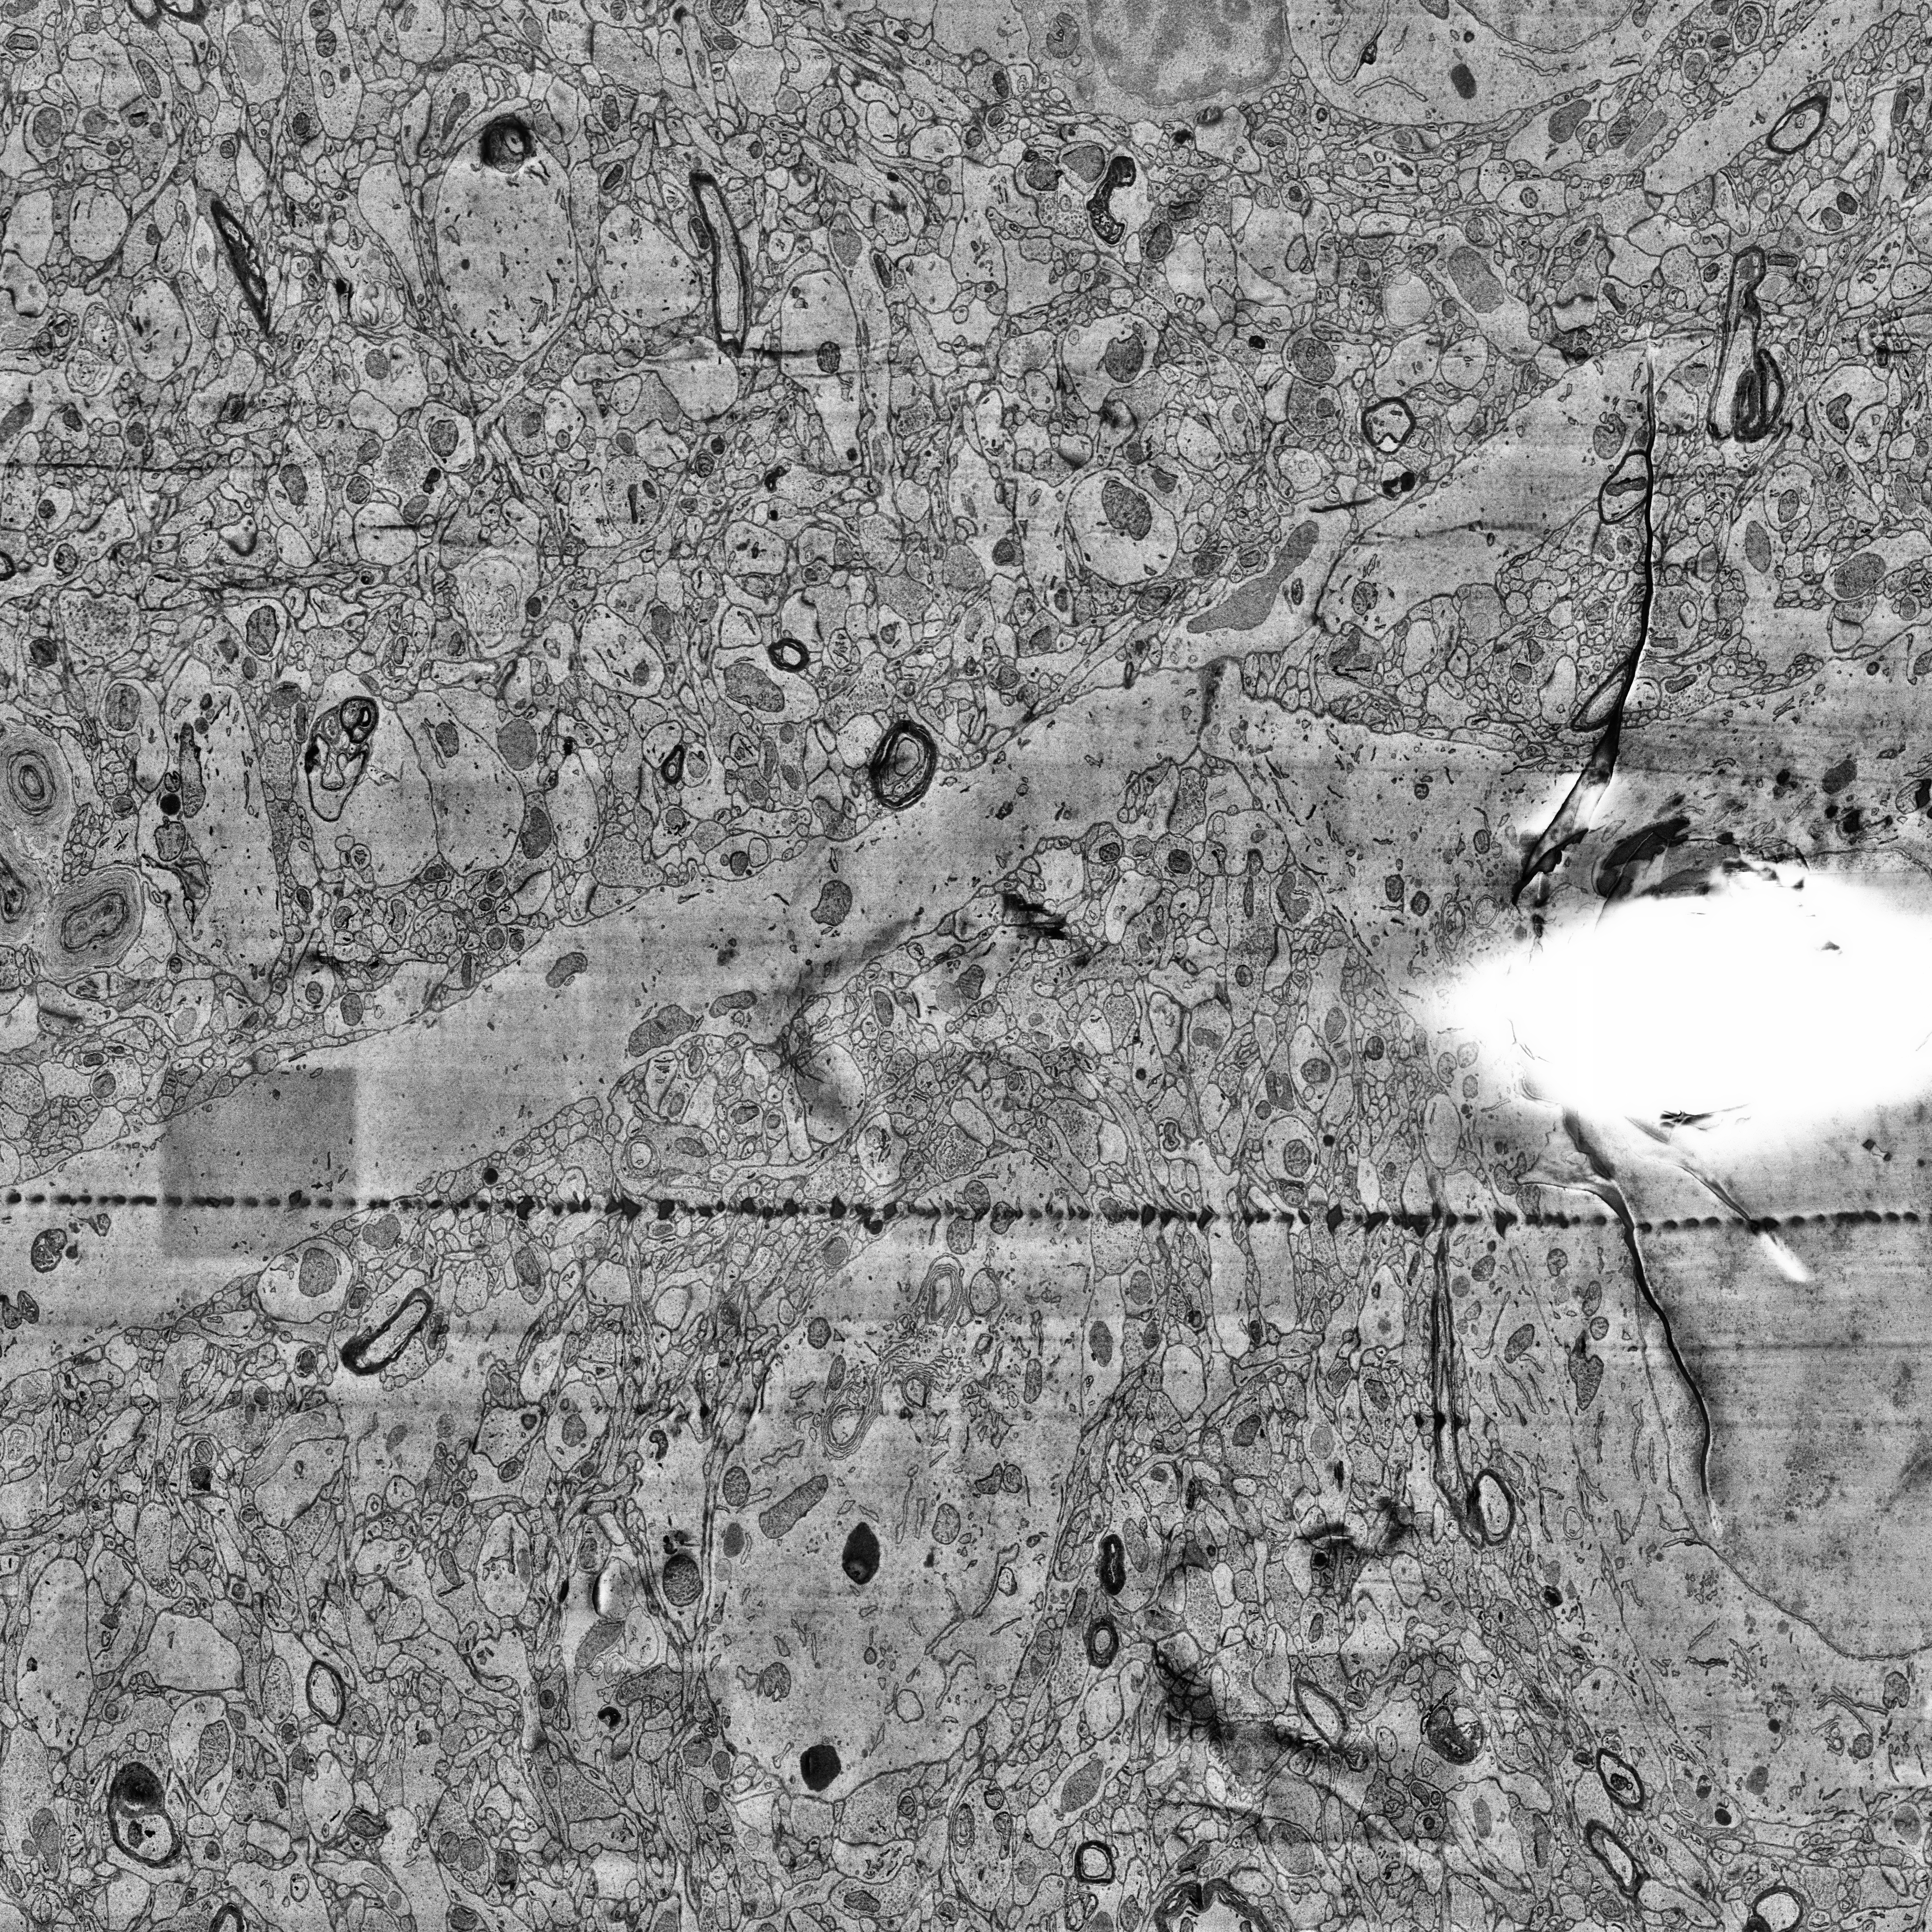
Electron microscopy slice of human cortex tissue
Slice depth (z): 303
Mitochondria instances in slice: 398